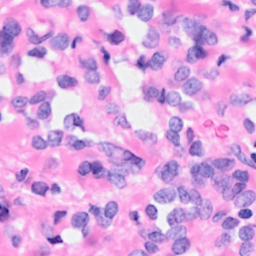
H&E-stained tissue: Breast